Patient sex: M
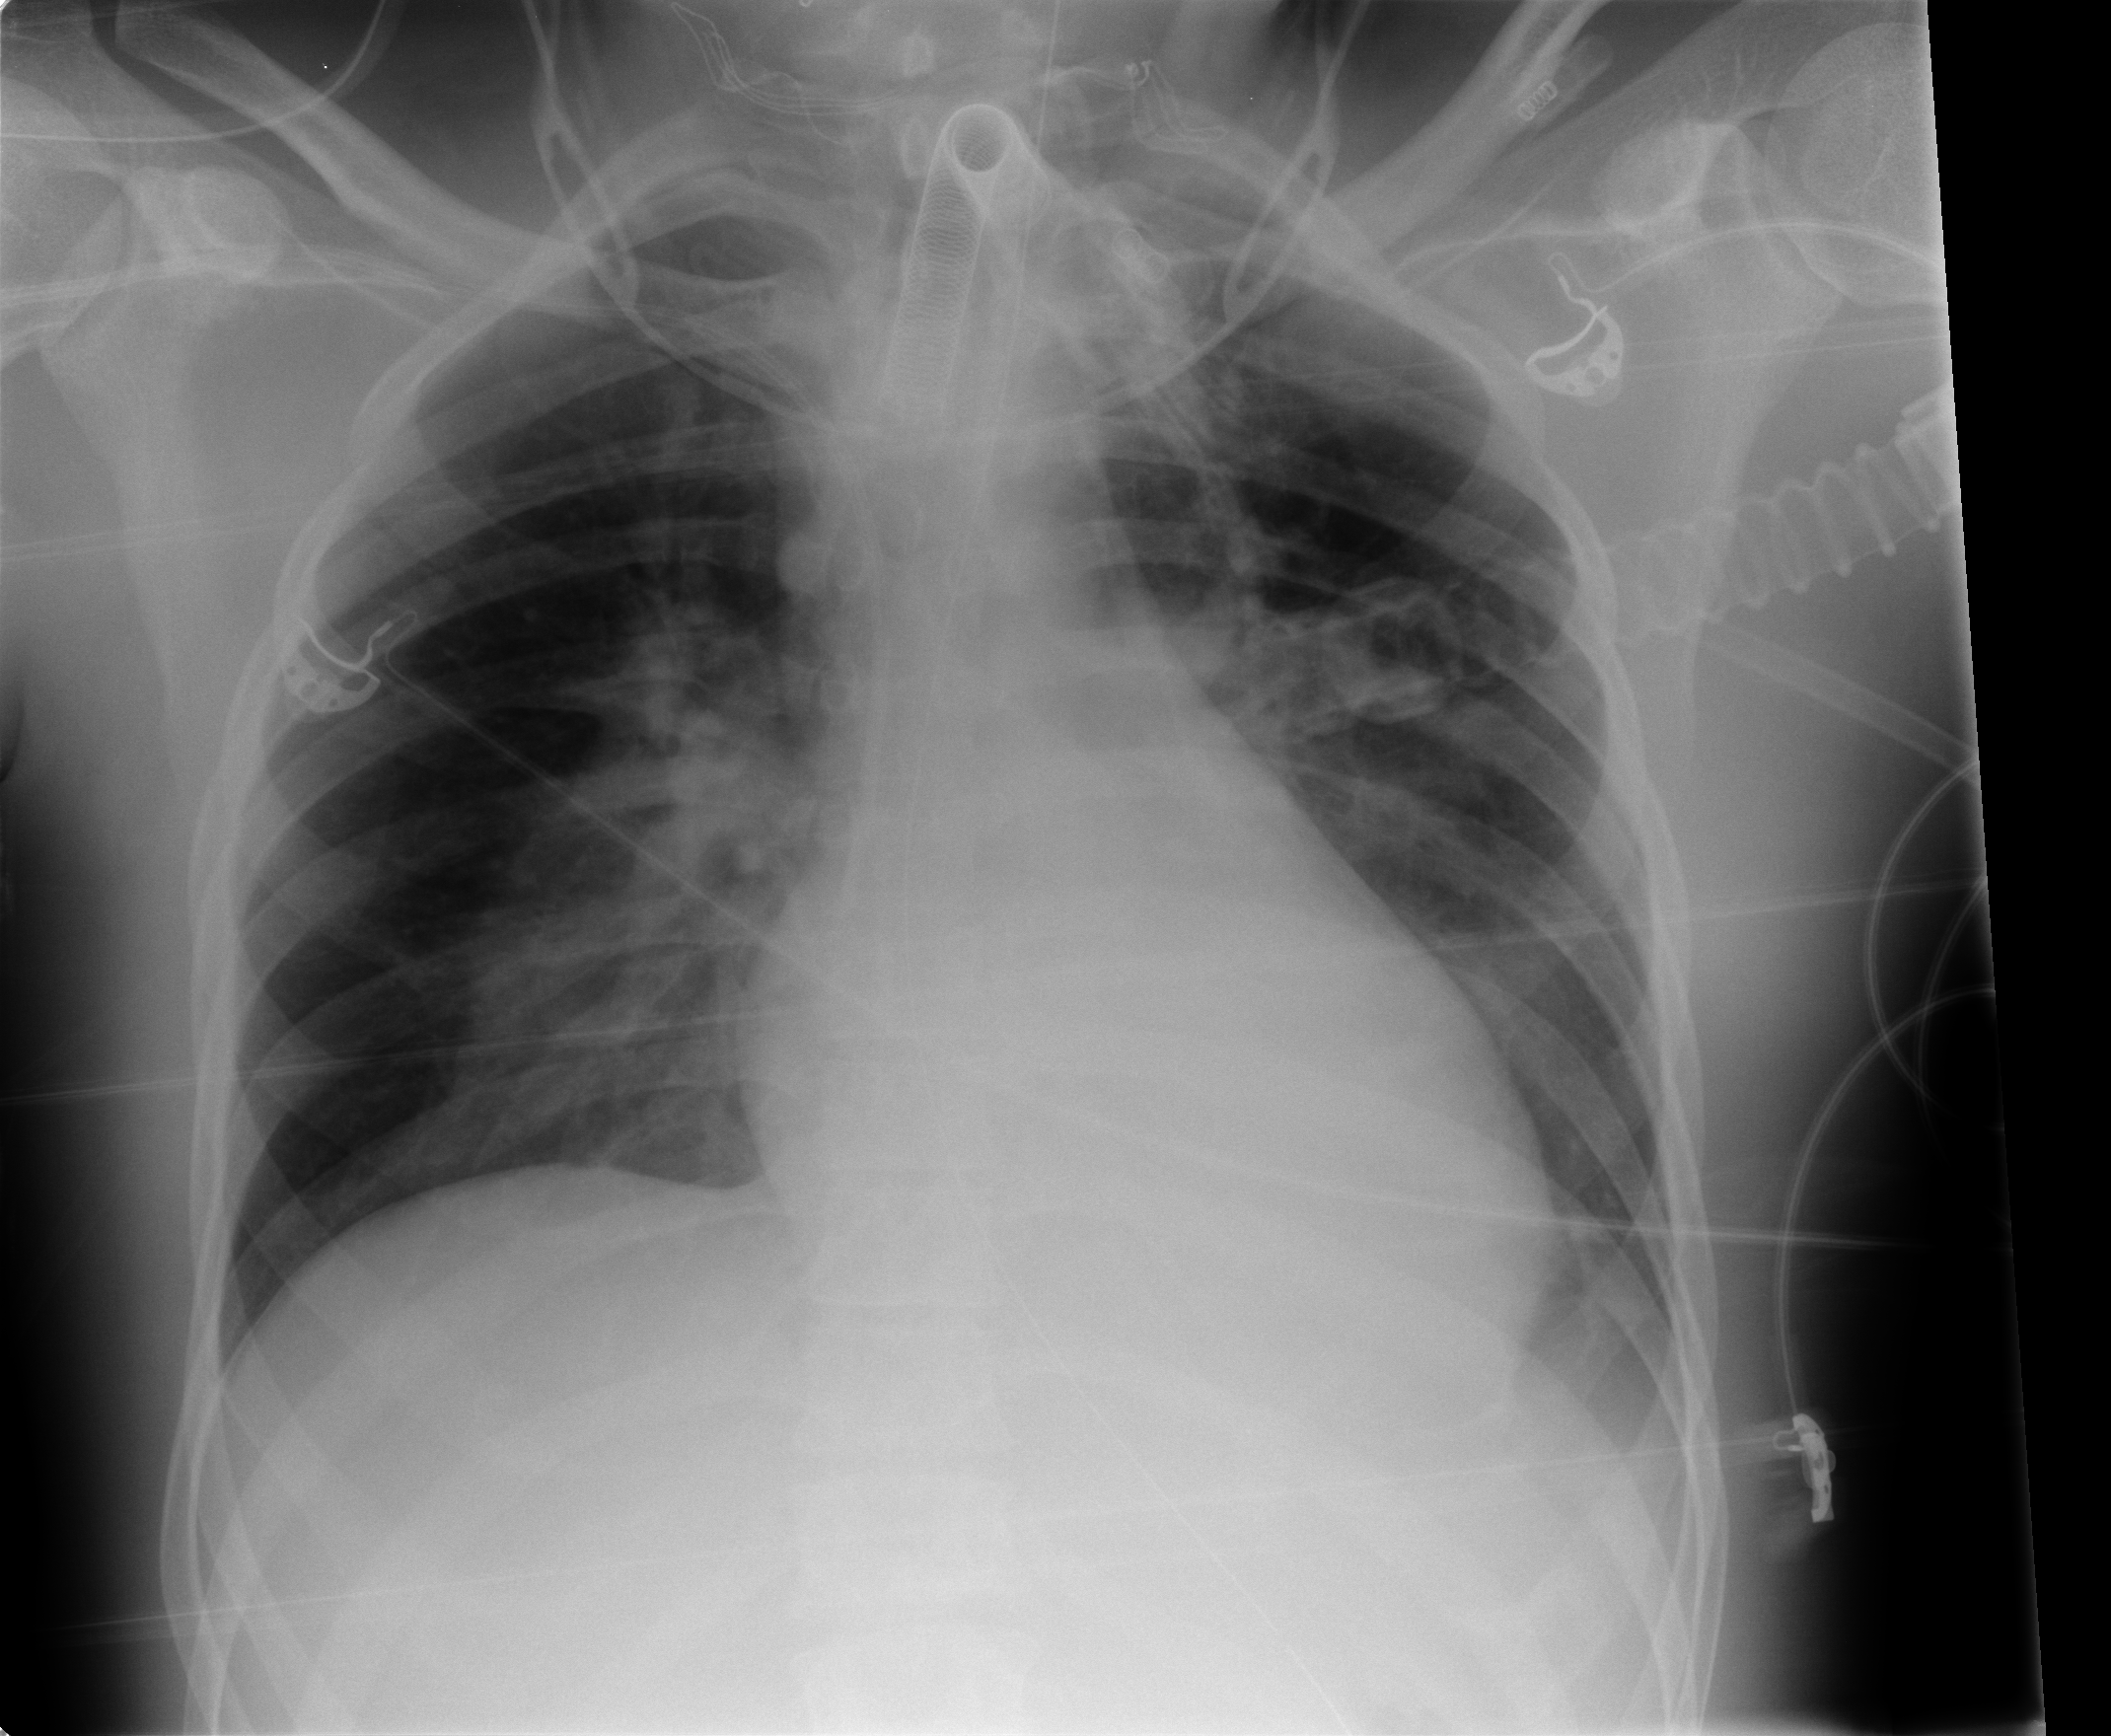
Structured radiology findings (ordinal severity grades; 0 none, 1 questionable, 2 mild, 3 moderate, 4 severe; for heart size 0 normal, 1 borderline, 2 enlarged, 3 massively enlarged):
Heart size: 0
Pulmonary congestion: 0
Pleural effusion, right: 0
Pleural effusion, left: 2
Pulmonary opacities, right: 3
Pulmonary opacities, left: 0
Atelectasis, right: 3
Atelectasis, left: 2